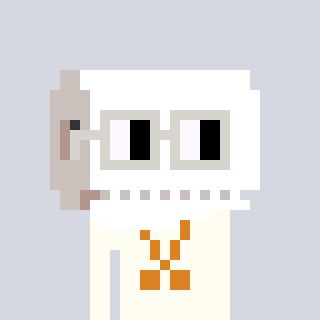
a pixel art character with square light gray glasses, a toiletpaper-full-shaped head and a grayscale-colored body on a cool background